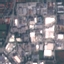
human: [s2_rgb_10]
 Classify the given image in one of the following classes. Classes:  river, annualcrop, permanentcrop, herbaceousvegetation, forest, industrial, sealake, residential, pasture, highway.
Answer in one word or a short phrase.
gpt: Industrial